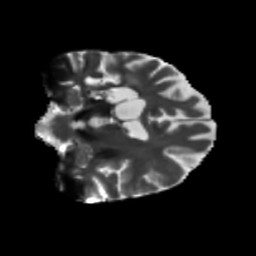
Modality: T2w
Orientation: coronal
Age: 68
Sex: female
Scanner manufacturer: siemens
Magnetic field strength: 3 T
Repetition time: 5.47 s
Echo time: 0.0854 s